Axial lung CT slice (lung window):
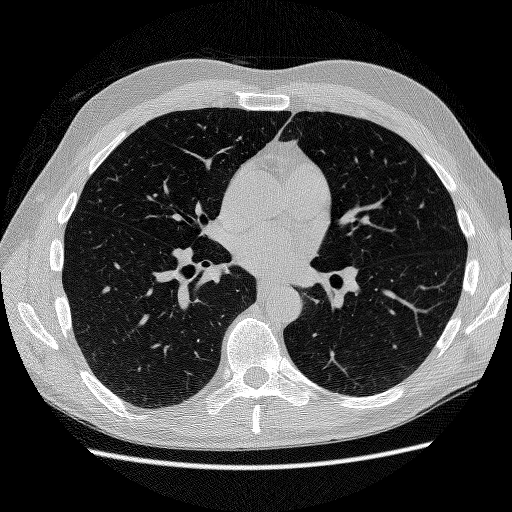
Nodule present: no